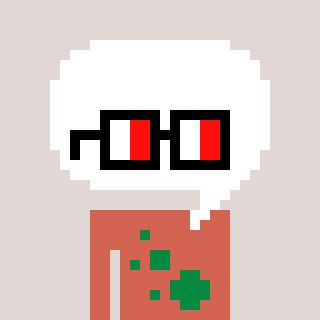
a pixel art character with square glasses with black frames and red eyes, a speech bubble-shaped head and a peachy-colored body on a warm background